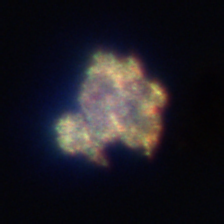
Taxon: Unknown_detritus
Group: Unknown